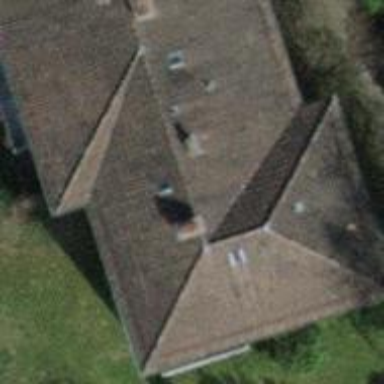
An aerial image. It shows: Building with hipped roof.